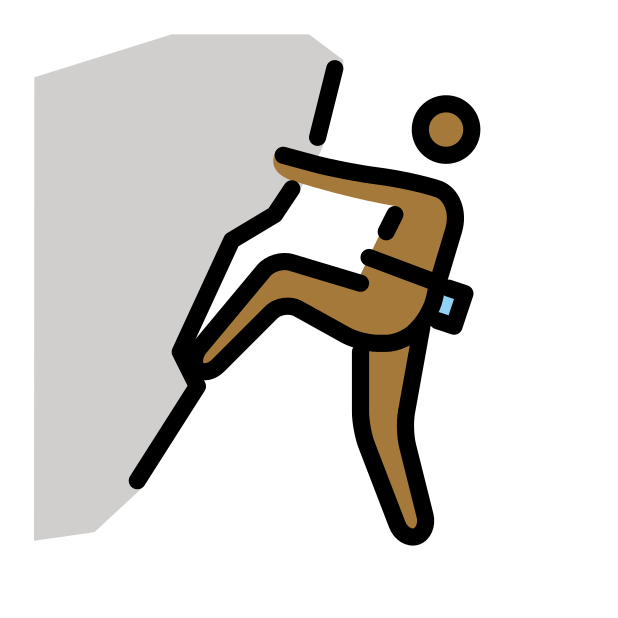
person climbing: medium-dark skin tone